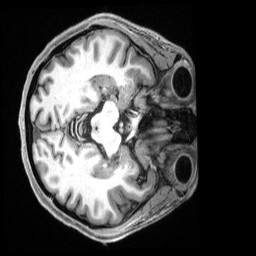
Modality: T1w
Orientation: axial
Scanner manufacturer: siemens
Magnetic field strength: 3 T
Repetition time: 2.5 s
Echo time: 0.00231 s